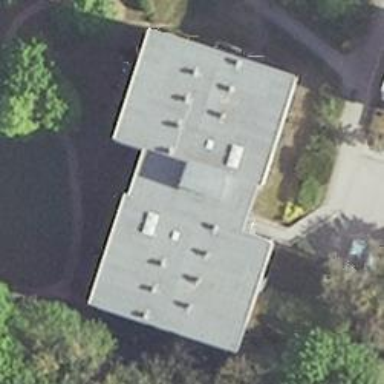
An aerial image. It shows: Building with apartments and flat roof.